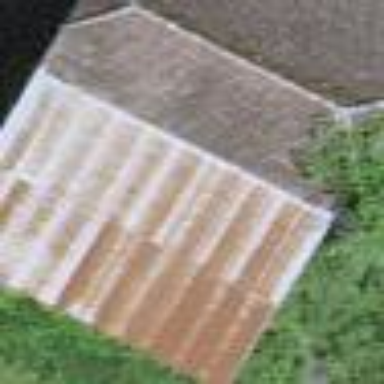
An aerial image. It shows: Barn.